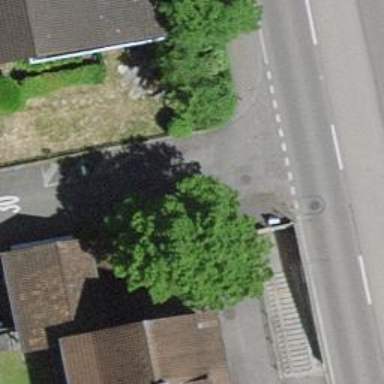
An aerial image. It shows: Sidewalk along the footway.